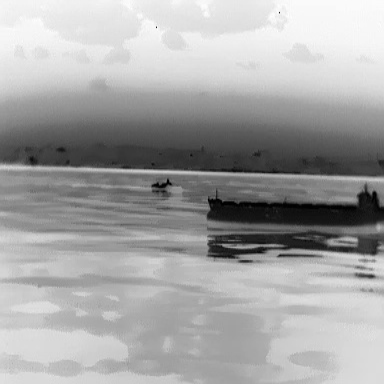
There is a warship in the infrared image.